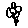
Label: flower